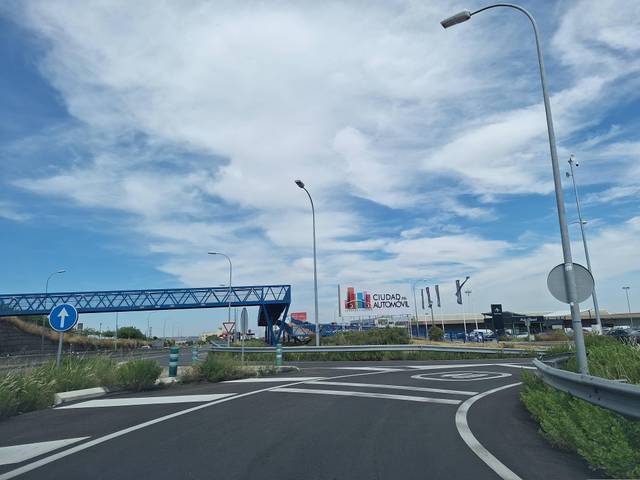
Region: Spain
Coordinates: 40.317, -3.767